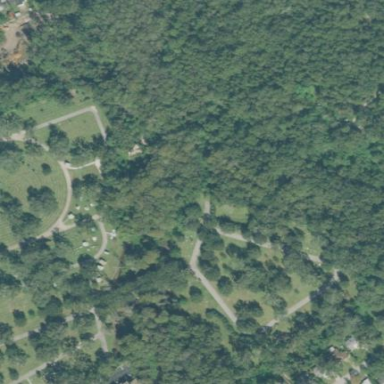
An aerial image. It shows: Cemetery.